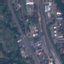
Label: Highway